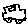
Label: car